Field crop: maize
Growth stage: 2
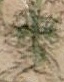
Species: salsola